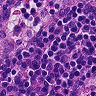
Metastatic tissue present: no